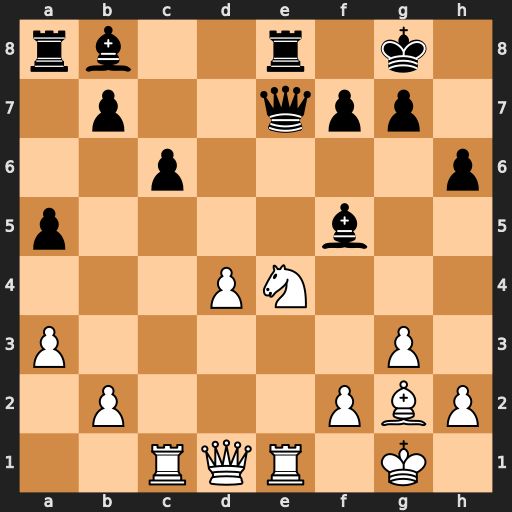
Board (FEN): rb2r1k1/1p2qpp1/2p4p/p4b2/3PN3/P5P1/1P3PBP/2RQR1K1
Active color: w
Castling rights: -
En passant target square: -
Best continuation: Nf6+ gxf6 Rxe7